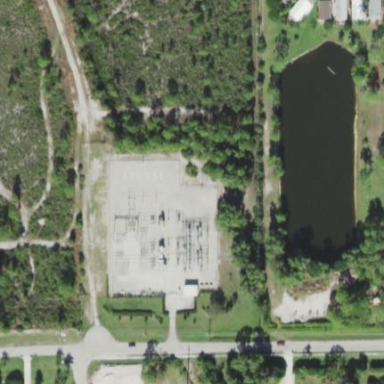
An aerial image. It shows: Outdoor distribution power substation.